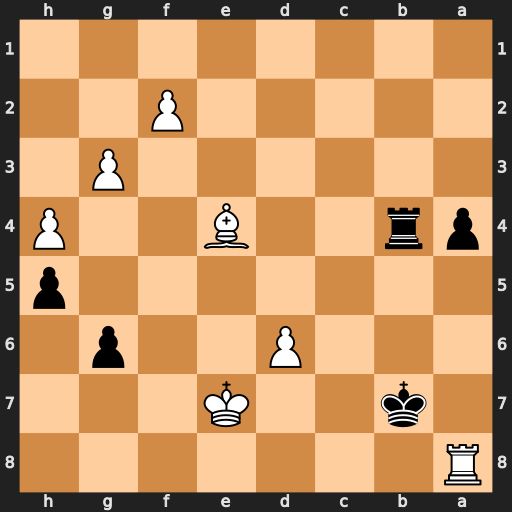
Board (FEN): R7/1k2K3/3P2p1/7p/pr2B2P/6P1/5P2/8
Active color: b
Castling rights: -
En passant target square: -
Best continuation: Rxe4+ Kd7 Kxa8